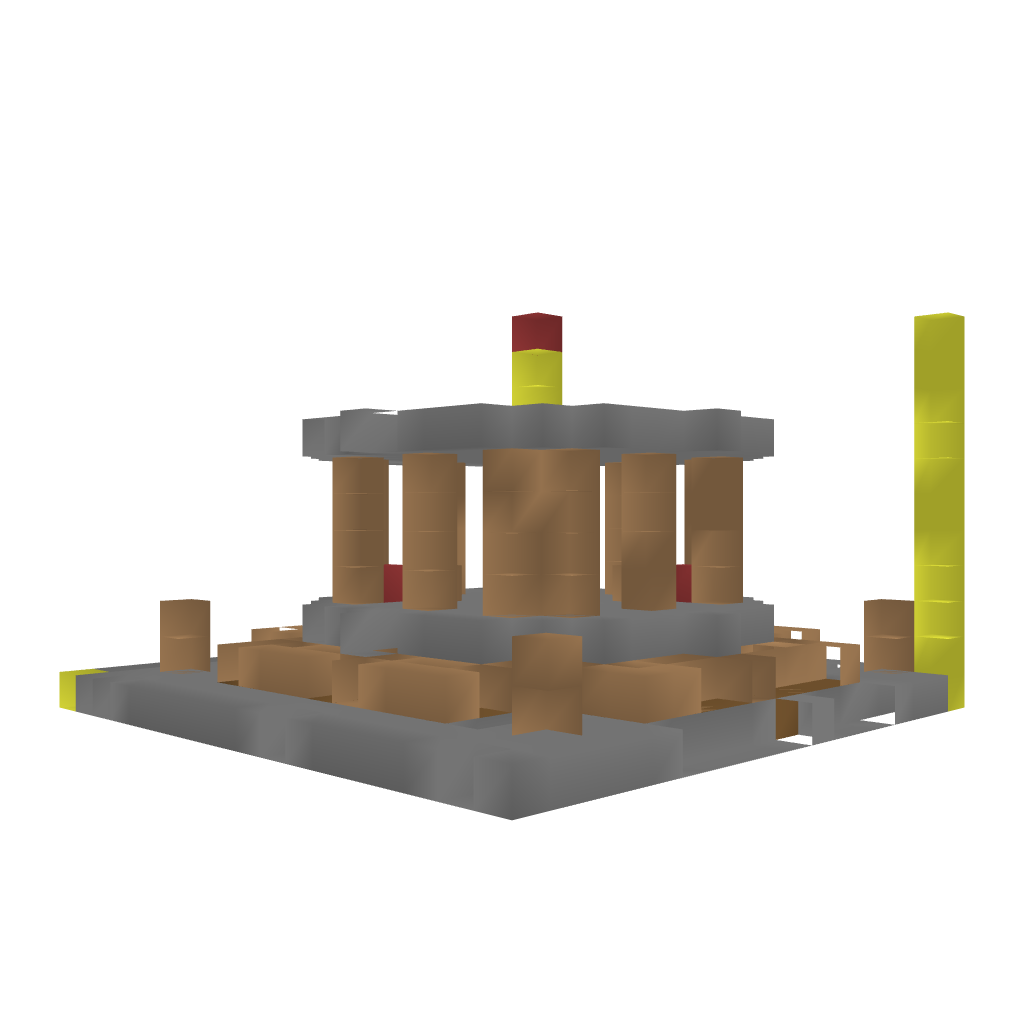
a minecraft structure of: Merry Go Round good quality